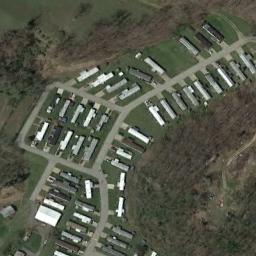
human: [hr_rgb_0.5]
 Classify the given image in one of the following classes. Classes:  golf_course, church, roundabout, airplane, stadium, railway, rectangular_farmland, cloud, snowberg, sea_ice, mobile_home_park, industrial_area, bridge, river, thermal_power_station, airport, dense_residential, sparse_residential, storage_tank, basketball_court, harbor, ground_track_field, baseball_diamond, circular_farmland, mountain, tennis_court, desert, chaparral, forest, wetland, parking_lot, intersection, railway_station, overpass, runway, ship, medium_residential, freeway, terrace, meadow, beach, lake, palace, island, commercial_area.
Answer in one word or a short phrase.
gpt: mobile_home_park